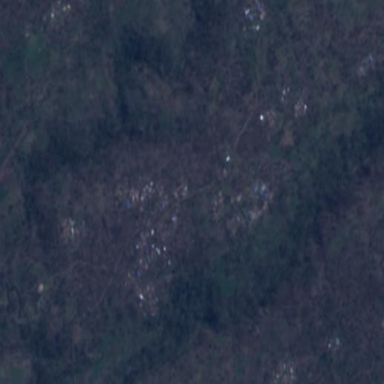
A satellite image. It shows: Village.